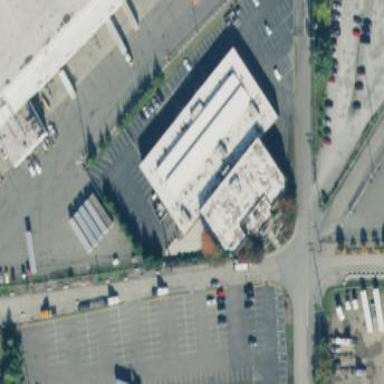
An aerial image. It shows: Office building.